Interaction volume radius: 5 \u00c5
Interaction volume height: 30 \u00c5
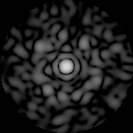
Disorder parameter: 0.8341